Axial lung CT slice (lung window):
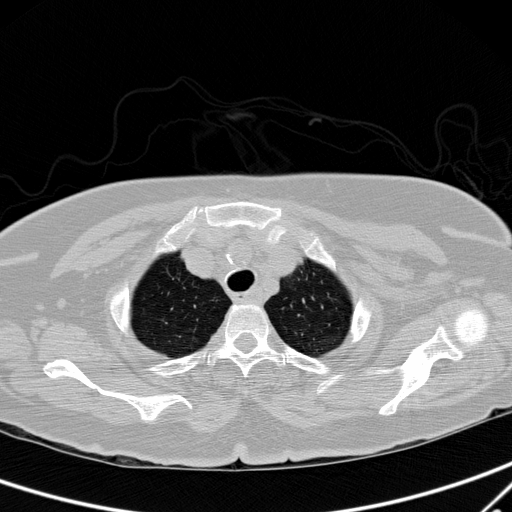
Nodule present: no